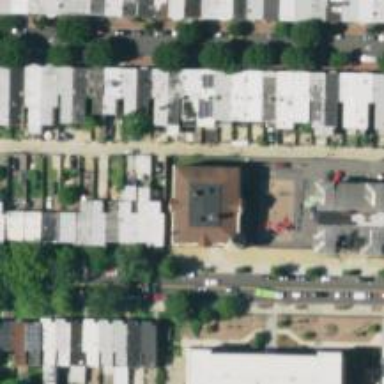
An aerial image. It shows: Kindergarten.